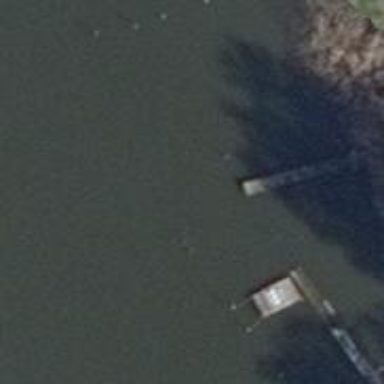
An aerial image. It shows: Man-made pier.